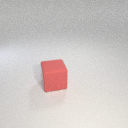
large red rubber cube